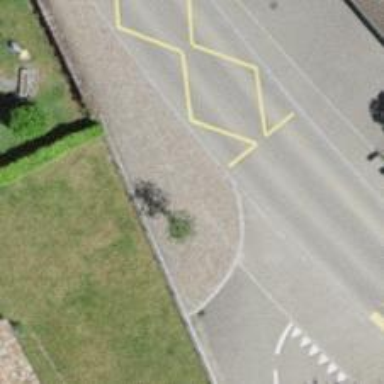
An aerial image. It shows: Bus stop along the road.